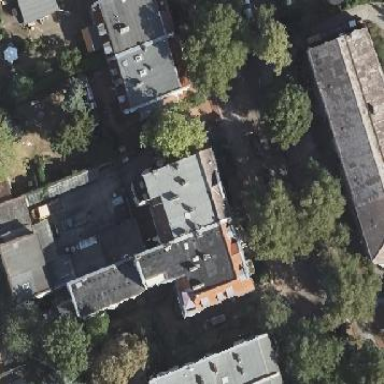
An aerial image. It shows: Building consisting of apartments with double saltbox roof shape.